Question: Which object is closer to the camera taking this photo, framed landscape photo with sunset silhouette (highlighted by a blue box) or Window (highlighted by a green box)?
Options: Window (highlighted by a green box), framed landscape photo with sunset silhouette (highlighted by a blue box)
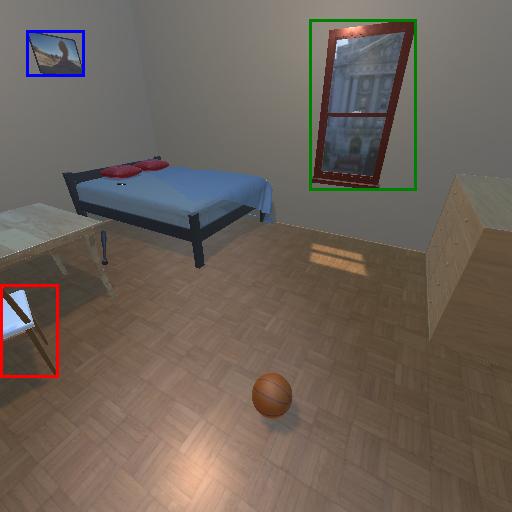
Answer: Window (highlighted by a green box)